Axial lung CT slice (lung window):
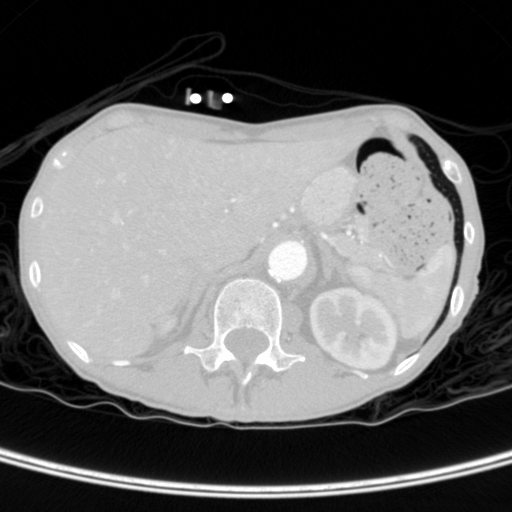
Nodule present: no